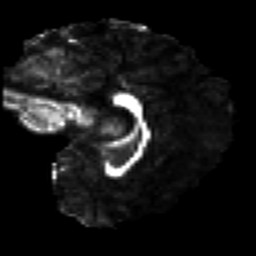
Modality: FA
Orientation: sagittal
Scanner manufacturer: siemens
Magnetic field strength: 3 T
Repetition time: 7.8 s
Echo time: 0.09 s